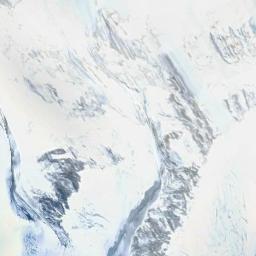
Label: snowberg